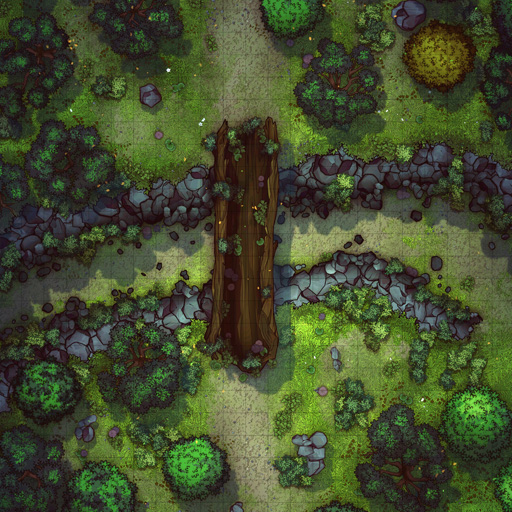
A D&D Grid Map stone cliffs with forests and a log bridge (Forest Bridge Crossing Map)